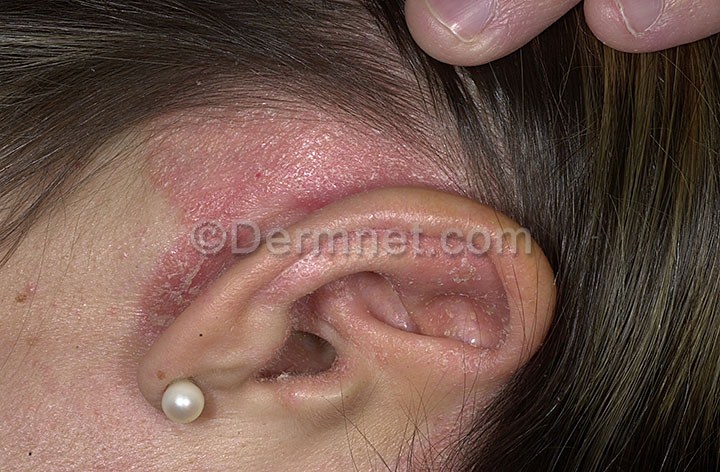
Disease: Psoriasis pictures Lichen Planus and related diseases